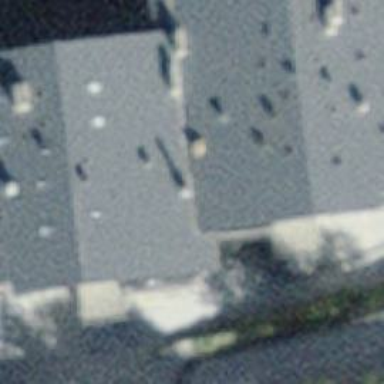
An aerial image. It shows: Image showing building with apartments.